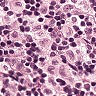
Metastatic tissue present: no